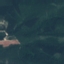
Land use / land cover: Forest